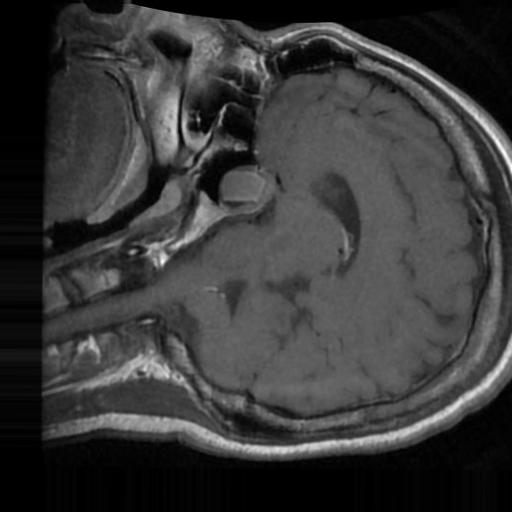
Label: brain_tumor